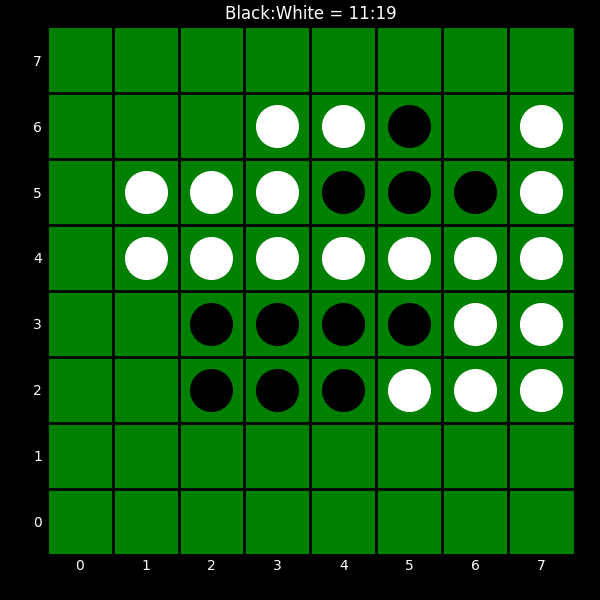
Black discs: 11
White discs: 19